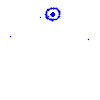
Particle: pion